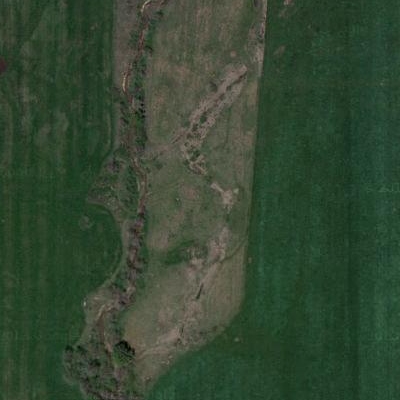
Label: Grass